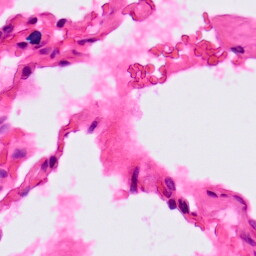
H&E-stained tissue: Lung